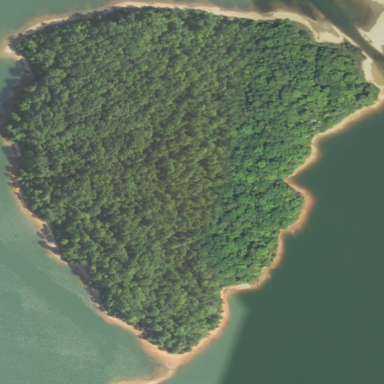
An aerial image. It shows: Island covered with woodland.